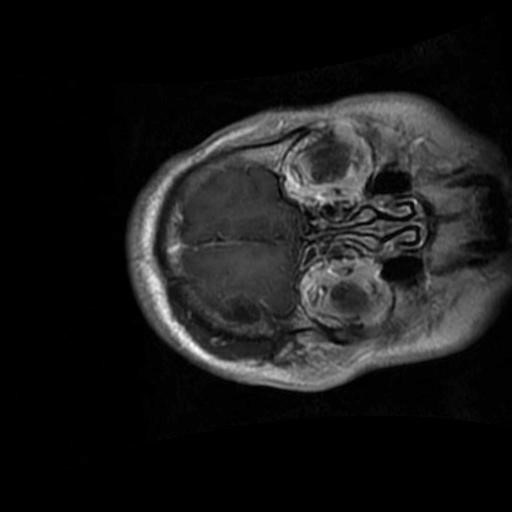
Label: brain_glioma